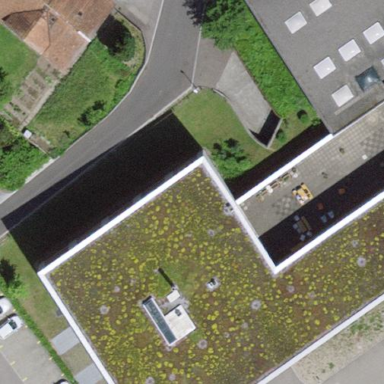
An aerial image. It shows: School building.